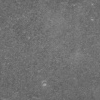
Atmospheric dust classification: not_dusty